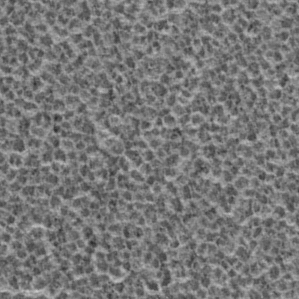
Label: frost